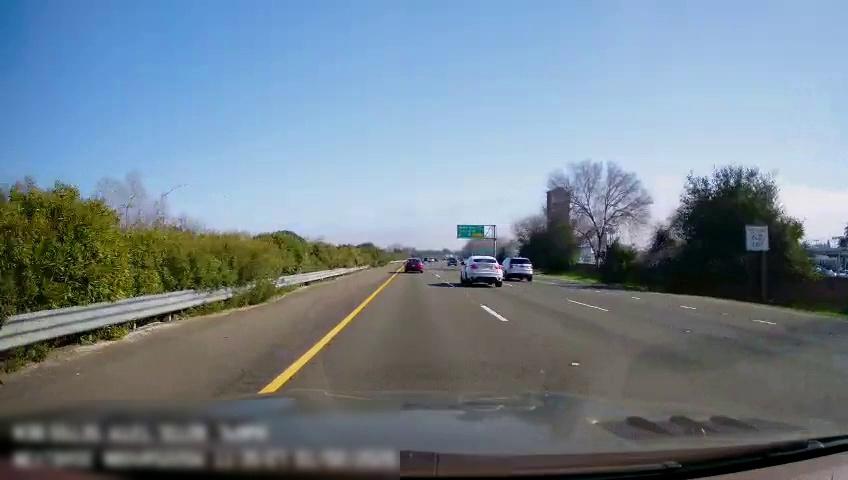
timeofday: Day
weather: Sunny
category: Drivable Space
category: Vehicles | SUV
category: Vehicles | Car
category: Vehicles | SUV
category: Vehicles | Truck
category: Lanes | Current Lane
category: Lanes | Current Lane
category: Lanes | Alternate Lane
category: Lanes | Alternate Lane
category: Traffic | Signs